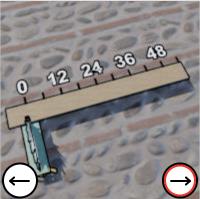
Task: length
Answer: 54
First scale value: 12.0